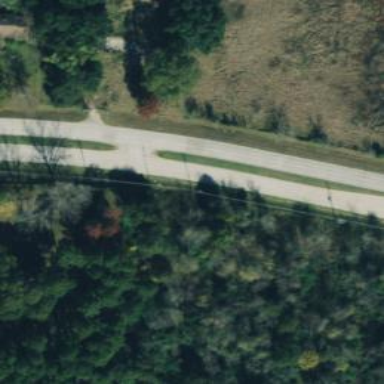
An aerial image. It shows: Secondary link road.